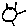
Label: sun